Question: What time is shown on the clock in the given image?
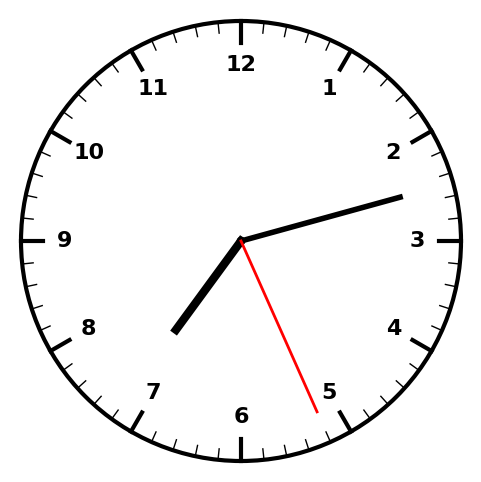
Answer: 07:12:26